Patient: sex F, age 46
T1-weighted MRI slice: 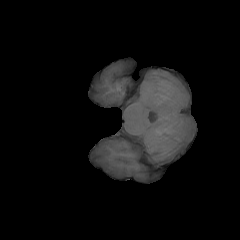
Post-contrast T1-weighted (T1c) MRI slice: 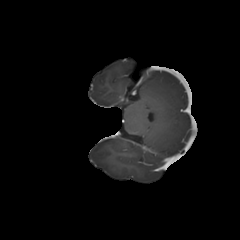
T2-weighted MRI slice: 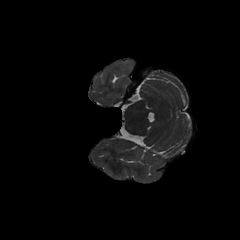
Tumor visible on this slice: no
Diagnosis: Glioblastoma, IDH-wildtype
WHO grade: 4